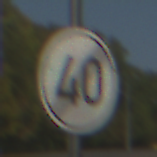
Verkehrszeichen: EndeGeschwindigkeit40
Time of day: MorningAfternoon
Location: Outdoor (Suburban)
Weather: Clear
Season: NotSpecified
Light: Natural